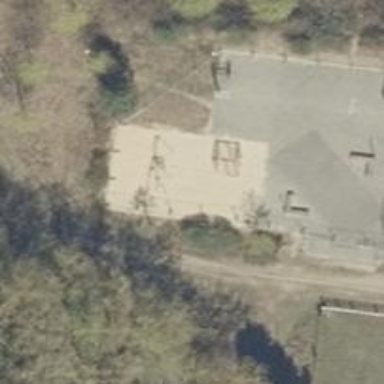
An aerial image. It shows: Playground featuring swings.